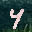
Label: 4